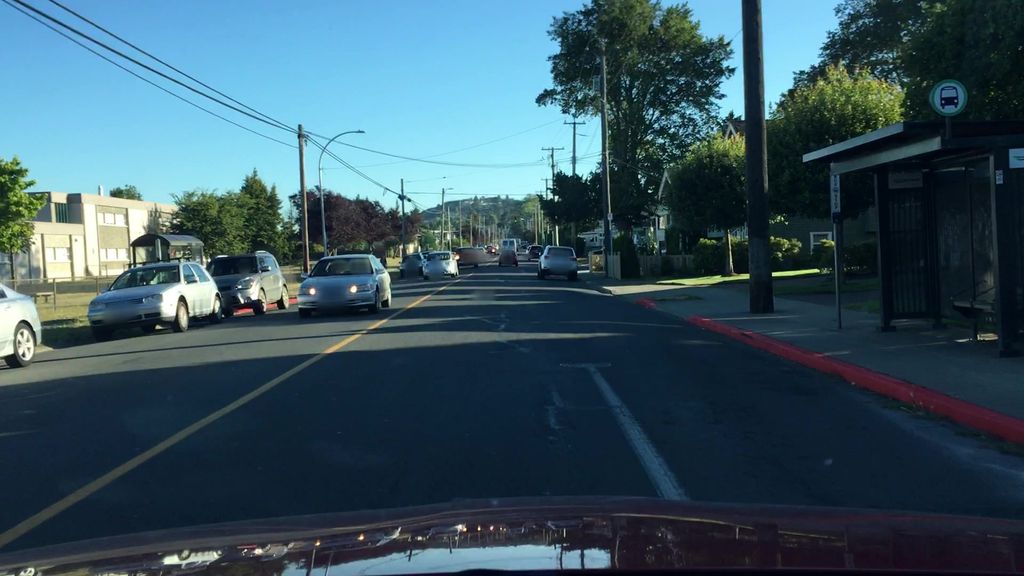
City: victoria